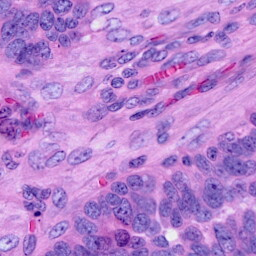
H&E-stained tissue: Ovarian